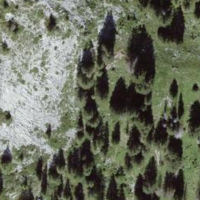
EUNIS habitat code: 31
Species observed at this site:
Corvus corone
Jynx torquilla
Sylvia atricapilla
Spinus spinus
Poecile palustris
Erithacus rubecula
Dryocopus martius
Phoenicurus ochruros
Certhia familiaris
Phoenicurus phoenicurus
Corvus corax
Periparus ater
Cyanistes caeruleus
Lophophanes cristatus
Chloris chloris
Pyrrhula pyrrhula
Troglodytes troglodytes
Passer domesticus
Turdus merula
Saxicola rubetra
Hirundo rustica
Milvus migrans
Milvus milvus
Turdus pilaris
Regulus regulus
Cinclus cinclus
Pyrrhocorax graculus
Aquila chrysaetos
Phylloscopus trochilus
Motacilla alba
Delichon urbicum
Anthus trivialis
Turdus philomelos
Oenanthe oenanthe
Emberiza citrinella
Anthus spinoletta
Dendrocopos major
Prunella modularis
Turdus viscivorus
Buteo buteo
Prunella collaris
Anthus pratensis
Strix aluco
Lagopus muta
Phylloscopus collybita
Carduelis citrinella
Coturnix coturnix
Pica pica
Sitta europaea
Garrulus glandarius
Tichodroma muraria
Falco tinnunculus
Picus viridis
Ficedula hypoleuca
Motacilla cinerea
Anas platyrhynchos
Linaria cannabina
Lyrurus tetrix
Montifringilla nivalis
Fringilla coelebs
Regulus ignicapilla
Turdus torquatus
Ptyonoprogne rupestris
Carduelis carduelis
Columba palumbus
Parus major
Accipiter nisus